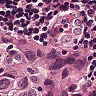
Metastatic tissue present: yes